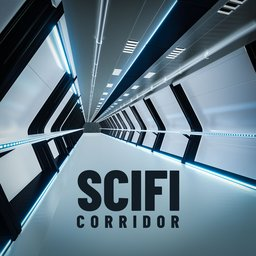
Label: architecture